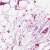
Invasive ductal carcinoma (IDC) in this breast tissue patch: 0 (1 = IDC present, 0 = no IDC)